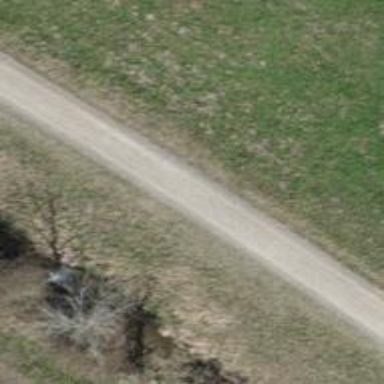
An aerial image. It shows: Track with compacted grade 2 surface.